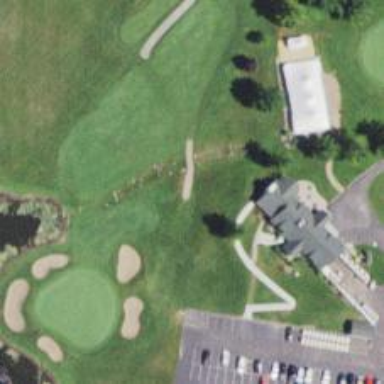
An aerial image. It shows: Path used for both walking and golf.